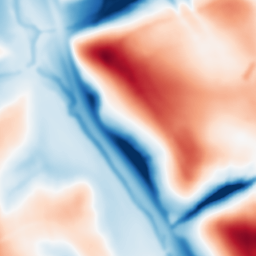
Category: multiscale
Decomposition family: dog_multiscale
Decomposition parameters: sigma_ratio: 2
n_scales: 4
base_sigma: 2
Upsampling method: regularized
Upsampling parameters: scale: 2
lambda_reg: 0.001
Upsampling scale: 2